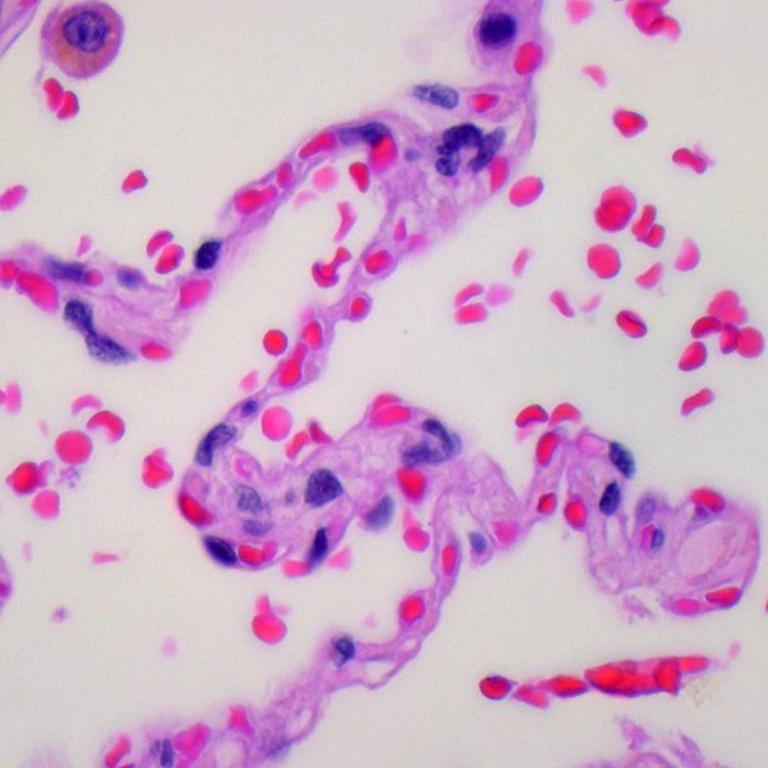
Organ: lung
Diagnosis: benign